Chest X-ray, PA view. Patient: 63 years old, sex F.
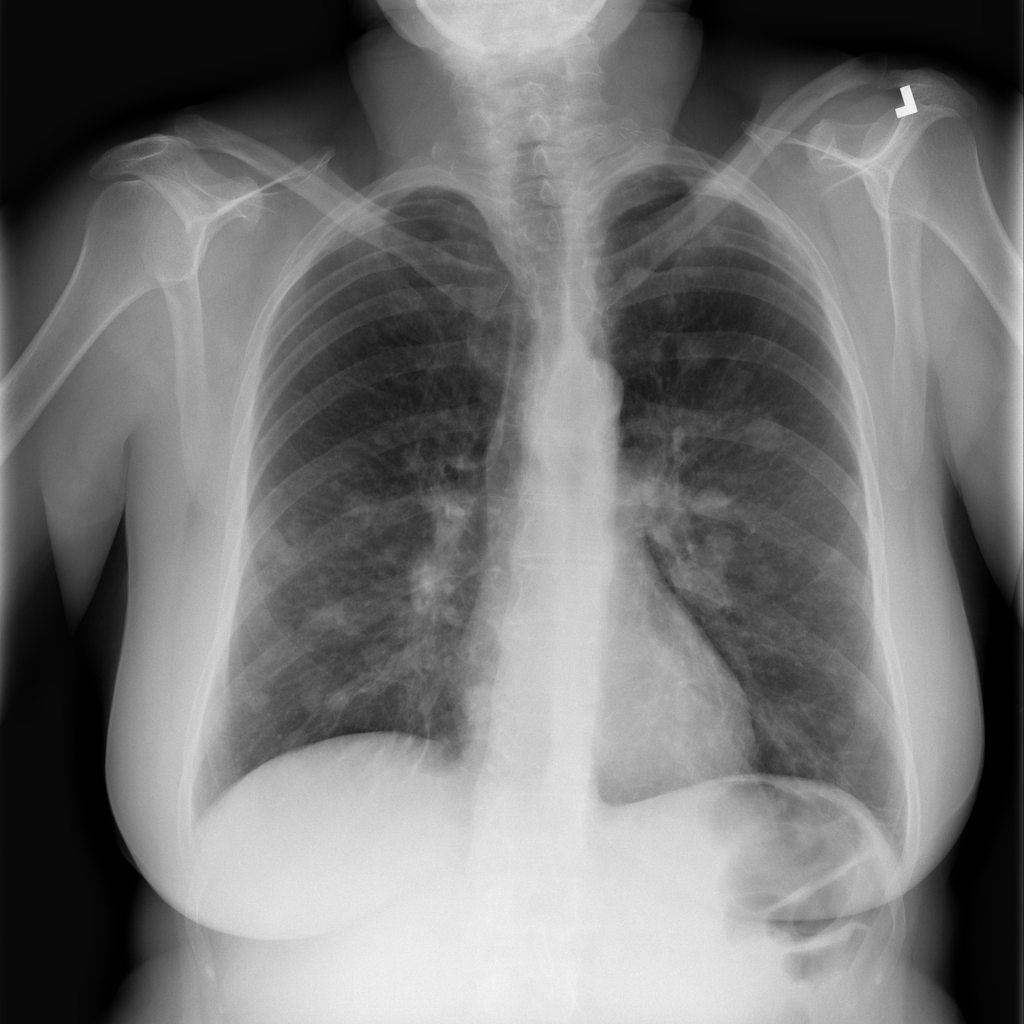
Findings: Mass